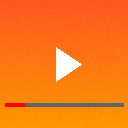
Screen state: on